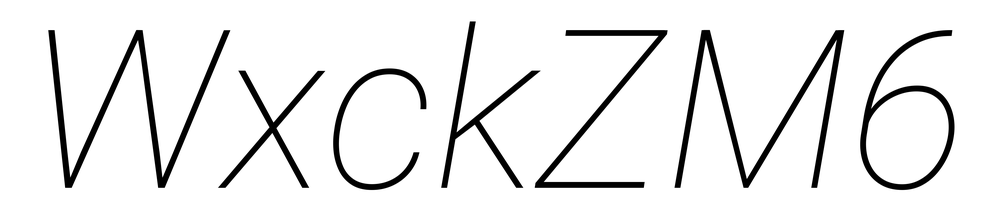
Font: Roboto-Italic_Thin_Italic